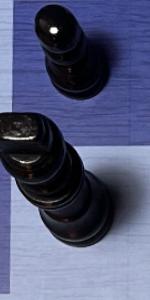
Label: King_Black